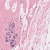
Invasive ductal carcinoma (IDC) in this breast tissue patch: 0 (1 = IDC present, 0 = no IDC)